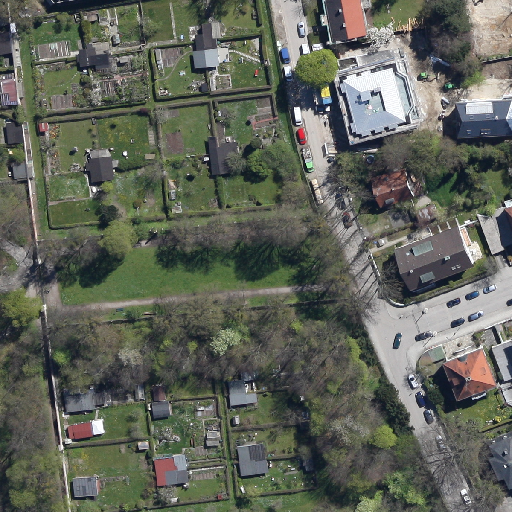
Referring expression: sidewalk along with tree